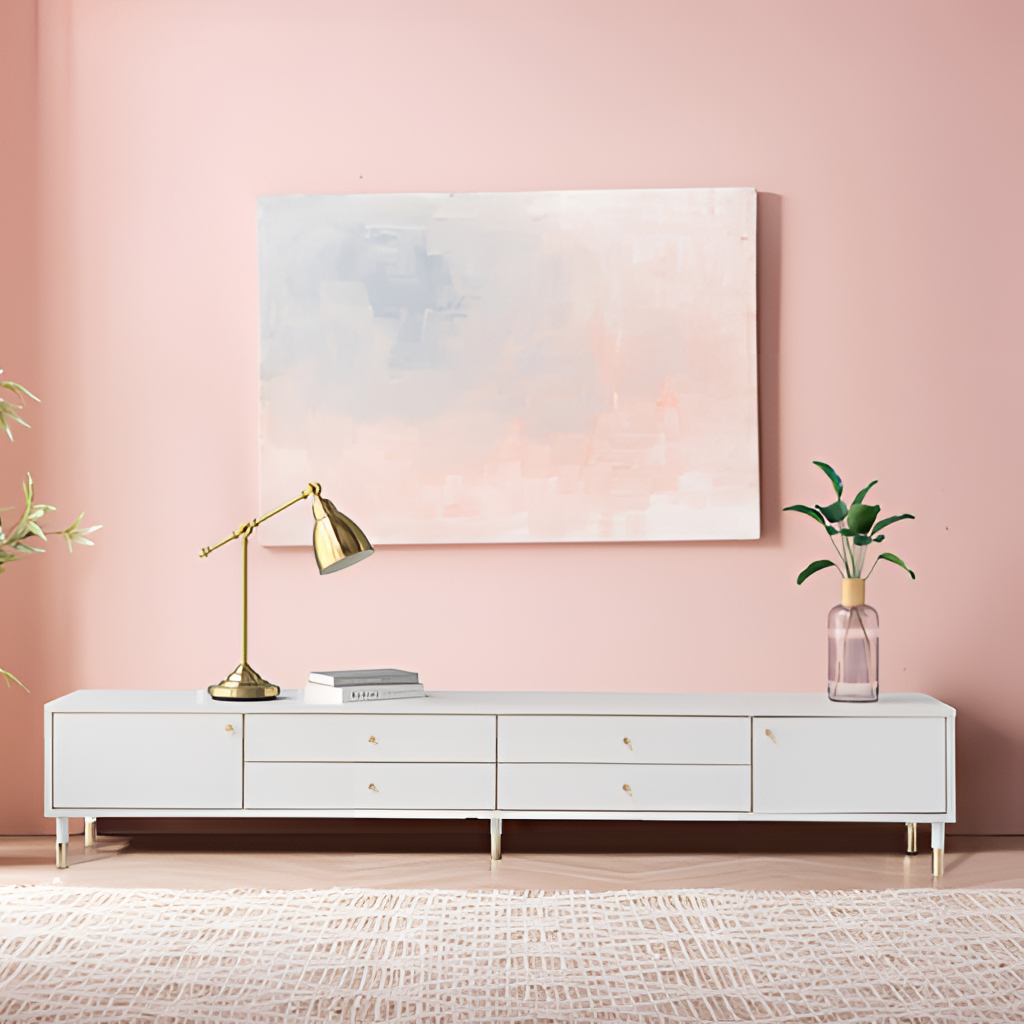
white wood console table, living room, paint wallpaper, with solid pattern, wood flooring, with plank pattern, modern